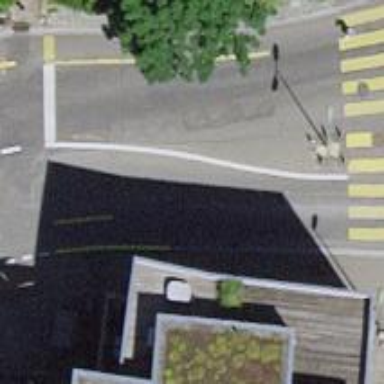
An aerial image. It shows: Tertiary road with asphalt surface. There is cycle lane on the left side of the road.